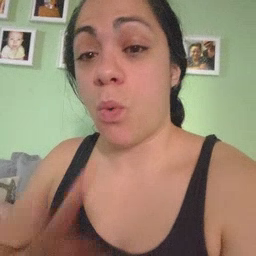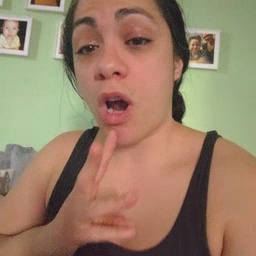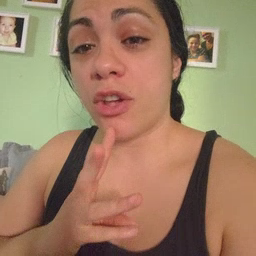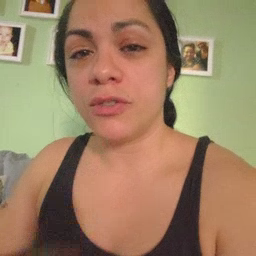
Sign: water